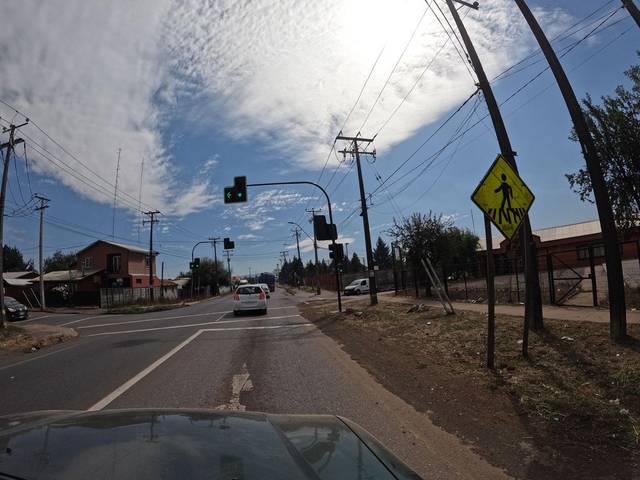
Region: Chile
Coordinates: -38.244, -72.319